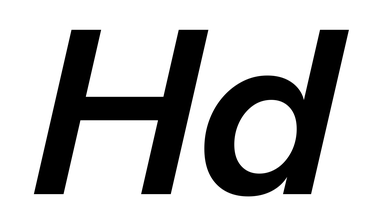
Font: InstrumentSans-Italic_SemiBold_Italic